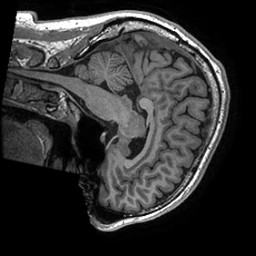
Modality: T1w
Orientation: sagittal
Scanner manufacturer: ge
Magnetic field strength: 3 T
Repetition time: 0.006364 s
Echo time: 0.002788 s